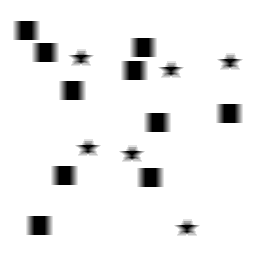
Squares: 10
Triangles: 0
Stars: 6
Total shapes: 16